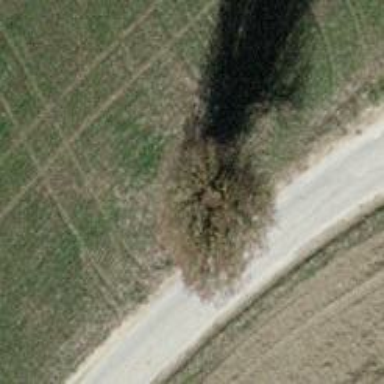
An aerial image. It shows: Landmark tree with broadleaved leaves.